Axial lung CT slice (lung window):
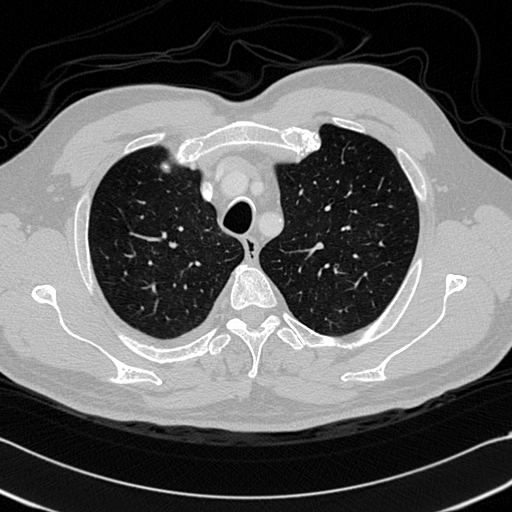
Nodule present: no